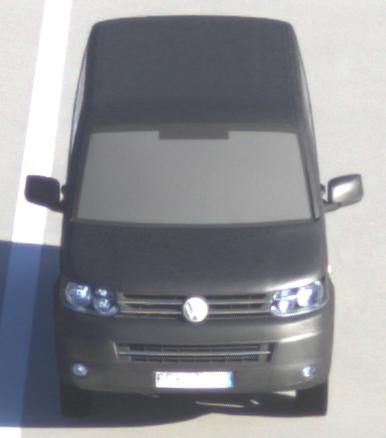
Make: VW Commercial Vehicles (Nutzfahrzeuge)
Model: T5 Multivan 2.0
Detailed model: T5 Multivan
Model produced from: 2009/09
Model produced until: 2013/06
Doors: 4
Color: gray
Road condition: dry road
Daytime: sunrise or sunset
Contrast: medium contrast